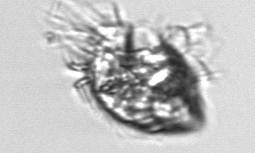
Label: Strombidium_morphotype1